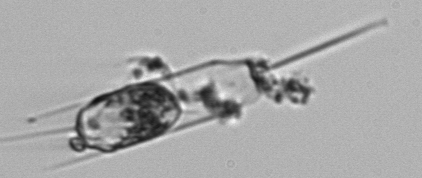
Label: Ditylum_brightwellii